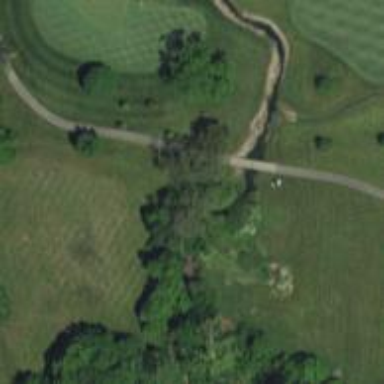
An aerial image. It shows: Path bridge over golf course.